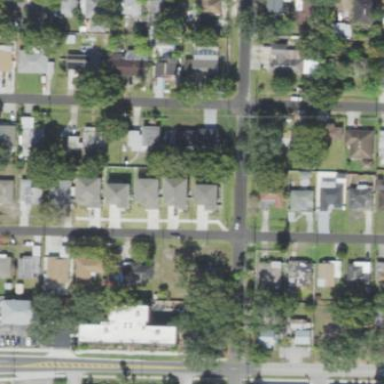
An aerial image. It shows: Residential area consisting of single-family homes.